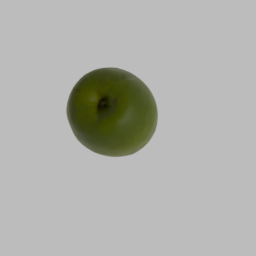
Label: nature